Question: I trying Couchbase. I wrote some code (with the help of couchbase documentation). Reading and writing work very fine when I have server.
When I put a 2nd server, I can't write/or read... Connection is very long (it was blazing fast with 1 server)
What am I doing wrong ?
The code is clearly working. This is something I do when I add a node on EC2 ? All ports are open (to the entire world). When I joined the cluster, rebalancing was ok.
Example: my cluster is up and running (here with 5 nodes on EC2):

Here is my log :
Connection:
'''
2014-07-04 17:25:20.600 INFO net.spy.memcached.auth.AuthThread: Authenticated to /54.247.158.182:11210
2014-07-04 17:25:20.811 INFO com.couchbase.client.vbucket.provider.BucketConfigurationProvider: Could bootstrap through carrier publication.
'''
write:
'''
2014-07-04 17:25:20.817 INFO com.couchbase.client.CouchbaseConnection: Added {QA sa=/10.57.35.15:11210, #Rops=0, #Wops=0, #iq=0, topRop=null, topWop=null, toWrite=0, interested=0} to connect queue
2014-07-04 17:25:20.818 INFO com.couchbase.client.CouchbaseConnection: Added {QA sa=/10.250.110.205:11210, #Rops=0, #Wops=0, #iq=0, topRop=null, topWop=null, toWrite=0, interested=0} to connect queue
2014-07-04 17:25:20.818 INFO com.couchbase.client.CouchbaseConnection: Added {QA sa=/10.250.153.230:11210, #Rops=0, #Wops=0, #iq=0, topRop=null, topWop=null, toWrite=0, interested=0} to connect queue
2014-07-04 17:25:20.819 INFO com.couchbase.client.CouchbaseConnection: Added {QA sa=/10.59.13.200:11210, #Rops=0, #Wops=0, #iq=0, topRop=null, topWop=null, toWrite=0, interested=0} to connect queue
2014-07-04 17:25:20.819 INFO com.couchbase.client.CouchbaseConnection: Added {QA sa=/10.65.51.132:11210, #Rops=0, #Wops=0, #iq=0, topRop=null, topWop=null, toWrite=0, interested=0} to connect queue
'''
read:
'''
2014-07-04 17:25:30.820 INFO com.couchbase.client.vbucket.provider.BucketConfigurationProvider: Could bootstrap through carrier publication.
2014-07-04 17:25:45.847 INFO com.couchbase.client.CouchbaseClient: CouchbaseConnectionFactory{bucket='Users', nodes=[http://54.247.158.182:8091/pools], order=RANDOM, opTimeout=2500, opQueue=16384, opQueueBlockTime=10000, obsPollInt=10, obsPollMax=500, obsTimeout=5000, viewConns=10, viewTimeout=75000, viewWorkers=1, configCheck=10, reconnectInt=1100, failureMode=Redistribute, hashAlgo=NATIVE_HASH, authWaitTime=2500}
Connected to CouchbaseConnectionFactory{bucket='Users', nodes=[http://54.247.158.182:8091/pools], order=RANDOM, opTimeout=2500, opQueue=16384, opQueueBlockTime=10000, obsPollInt=10, obsPollMax=500, obsTimeout=5000, viewConns=10, viewTimeout=75000, viewWorkers=1, configCheck=10, reconnectInt=1100, failureMode=Redistribute, hashAlgo=NATIVE_HASH, authWaitTime=2500}
2014-07-04 17:26:10.908 INFO com.couchbase.client.CouchbaseClient: viewmode property isn't defined. Setting viewmode to production mode
2014-07-04 17:26:10.989 INFO com.couchbase.client.CouchbaseConnection: Node for key "user101" is not active (yet). Queueing up for retry and checking for stale configuration.
2014-07-04 17:26:11.362 INFO com.couchbase.client.CouchbaseConnection: Node for key "user101" is not active (yet). Queueing up for retry and checking for stale configuration.
2014-07-04 17:26:12.363 INFO com.couchbase.client.CouchbaseConnection: Node for key "user101" is not active (yet). Queueing up for retry and checking for stale configuration.
2014-07-04 17:26:13.365 INFO com.couchbase.client.CouchbaseConnection: Node for key "user101" is not active (yet). Queueing up for retry and checking for stale configuration.
2014-07-04 17:26:13.490 WARN net.spy.memcached.MemcachedConnection: handling node for operation is not set
java.lang.RuntimeException: Timed out waiting for operation
at net.spy.memcached.internal.OperationFuture.get(OperationFuture.java:142)
at com.t2s.injector.Injector.insertData(Injector.java:71)
at com.t2s.injector.Injector.main(Injector.java:27)
at sun.reflect.NativeMethodAccessorImpl.invoke0(Native Method)
at sun.reflect.NativeMethodAccessorImpl.invoke(NativeMethodAccessorImpl.java:57)
at sun.reflect.DelegatingMethodAccessorImpl.invoke(DelegatingMethodAccessorImpl.java:43)
at java.lang.reflect.Method.invoke(Method.java:606)
at com.intellij.rt.execution.application.AppMain.main(AppMain.java:120)
Caused by: net.spy.memcached.internal.CheckedOperationTimeoutException: Timed out waiting for operation - failing node: <unknown>
at net.spy.memcached.internal.OperationFuture.get(OperationFuture.java:167)
at net.spy.memcached.internal.OperationFuture.get(OperationFuture.java:140)
... 7 more
2014-07-04 17:27:27.995 INFO com.couchbase.client.CouchbaseConnection: Reconnecting due to failure to connect to {QA sa=10.250.110.205/10.250.110.205:11210, #Rops=0, #Wops=0, #iq=0, topRop=null, topWop=null, toWrite=0, interested=0}
java.net.ConnectException: Connexion terminee par expiration du delai d'attente
at sun.nio.ch.SocketChannelImpl.checkConnect(Native Method)
at sun.nio.ch.SocketChannelImpl.finishConnect(SocketChannelImpl.java:735)
at net.spy.memcached.MemcachedConnection.handleIO(MemcachedConnection.java:677)
at net.spy.memcached.MemcachedConnection.handleIO(MemcachedConnection.java:436)
at com.couchbase.client.CouchbaseConnection.run(CouchbaseConnection.java:324)
java.lang.RuntimeException: Timed out waiting for operation
at com.couchbase.client.internal.HttpFuture.get(HttpFuture.java:75)
at com.couchbase.client.CouchbaseClient.getView(CouchbaseClient.java:430)
at com.t2s.injector.Injector.queryView(Injector.java:85)
at com.t2s.injector.Injector.main(Injector.java:33)
at sun.reflect.NativeMethodAccessorImpl.invoke0(Native Method)
at sun.reflect.NativeMethodAccessorImpl.invoke(NativeMethodAccessorImpl.java:57)
at sun.reflect.DelegatingMethodAccessorImpl.invoke(DelegatingMethodAccessorImpl.java:43)
at java.lang.reflect.Method.invoke(Method.java:606)
at com.intellij.rt.execution.application.AppMain.main(AppMain.java:120)
Caused by: java.util.concurrent.TimeoutException: Timed out waiting for operation
at com.couchbase.client.internal.HttpFuture.waitForAndCheckOperation(HttpFuture.java:93)
at com.couchbase.client.internal.HttpFuture.get(HttpFuture.java:82)
at com.couchbase.client.internal.HttpFuture.get(HttpFuture.java:72)
... 8 more
2014-07-04 17:27:53.249 WARN com.couchbase.client.CouchbaseConnection: Closing, and reopening {QA sa=10.250.110.205/10.250.110.205:11210, #Rops=0, #Wops=0, #iq=0, topRop=null, topWop=null, toWrite=0, interested=0}, attempt 1.
2014-07-04 17:27:53.249 INFO com.couchbase.client.CouchbaseConnection: Reconnecting due to failure to connect to {QA sa=10.250.153.230/10.250.153.230:11210, #Rops=0, #Wops=0, #iq=0, topRop=null, topWop=null, toWrite=0, interested=0}
java.net.ConnectException: Connexion terminee par expiration du delai d'attente
at sun.nio.ch.SocketChannelImpl.checkConnect(Native Method)
at sun.nio.ch.SocketChannelImpl.finishConnect(SocketChannelImpl.java:735)
at net.spy.memcached.MemcachedConnection.handleIO(MemcachedConnection.java:677)
at net.spy.memcached.MemcachedConnection.handleIO(MemcachedConnection.java:436)
at com.couchbase.client.CouchbaseConnection.run(CouchbaseConnection.java:324)
2014-07-04 17:28:08.534 INFO com.couchbase.client.ViewConnection: I/O reactor terminated
'''
java code :
package com.t2s.injector;
'''
import com.couchbase.client.CouchbaseClient;
import com.couchbase.client.protocol.views.Query;
import com.couchbase.client.protocol.views.View;
import com.couchbase.client.protocol.views.ViewResponse;
import com.couchbase.client.protocol.views.ViewRow;
import com.google.gson.Gson;
import com.t2s.injector.data.User;
import java.io.IOException;
import java.net.URI;
import java.net.URISyntaxException;
import java.util.ArrayList;
import java.util.List;
import java.util.concurrent.ExecutionException;
import java.util.concurrent.TimeUnit;
public class Injector {
public static void main(String[] args) throws Exception {
System.out.println("Starting...");
try {
CouchbaseClient client = createClient("Users", "54.247.158.182");//, "54.74.200.186");
try {
insertData(client);
} catch (Exception e) {
e.printStackTrace();
}
try {
queryView(client, "users", "by_firstname");
} catch (Exception e) {
e.printStackTrace();
}
// Shutting down properly
client.shutdown(5, TimeUnit.SECONDS);
System.exit(0);
} catch (Exception e) {
e.printStackTrace();
System.exit(1);
}
}
private static CouchbaseClient createClient(String bucket, String... ips) throws URISyntaxException, IOException {
// (Subset) of nodes in the cluster to establish a connection
Integer port = 8091;
List<URI> nodes = new ArrayList<>();
for (String ip : ips) {
nodes.add(new URI("http://" + ip + ":" + port + "/pools"));
}
// Password of the bucket (empty) string if none
String password = "";
// Connect to the Cluster
CouchbaseClient client = new CouchbaseClient(nodes, bucket, password);
System.out.println("Connected to " + client);
return client;
}
private static void insertData(CouchbaseClient client) throws InterruptedException, ExecutionException {
Gson gson = new Gson();
User user1 = new User("John", "Doe");
User user2 = new User("Matt", "Ingenthron");
User user3 = new User("Michael", "Nitschinger");
client.set("user101", gson.toJson(user1)).get();
client.set("user201", gson.toJson(user2)).get();
client.set("user301", gson.toJson(user3)).get();
}
private static void queryView(CouchbaseClient client, String designDoc, String viewName) {
/*
function (doc, meta) {
if(doc.firstname) {
emit(doc.firstname, doc.lastname);
}
}
*/
// 1: Load the View infos
View view = client.getView(designDoc, viewName);
// 2: Create a Query object to customize the Query
Query query = new Query();
query.setIncludeDocs(true); // Include the full document body
// 3: Actually Query the View and return the results
ViewResponse response = client.query(view, query);
// 4: Iterate over the Data and print out the full document
for (ViewRow row : response) {
System.out.println(row.getId() + ": " + row.getDocument());
}
}
}
'''
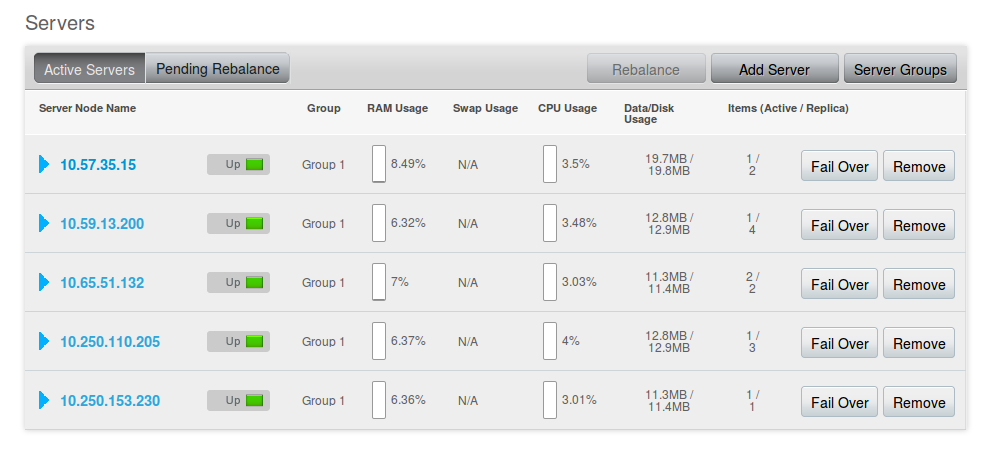
Answer: I suspect that your clients cannot connect to the IP addresses which are returned by the cluster nodes. EC2 normally has a public and private address - can you check that your app server(s) can connect on ports 8091 & 11210 to each node?
See <URL> for details on how to configure - you'll generally have an easier time if you configure the Couchbase nodes to use hostnames and not IP addresses.